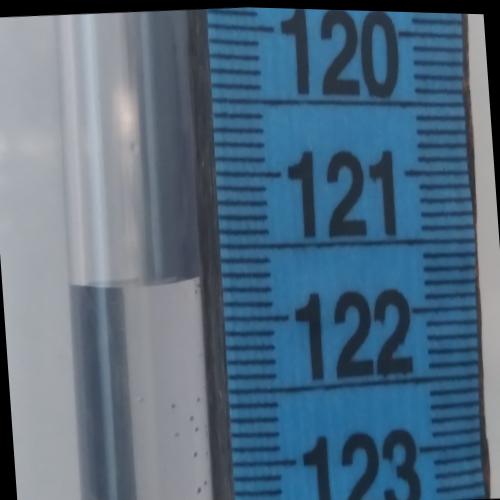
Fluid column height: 121.7 cm